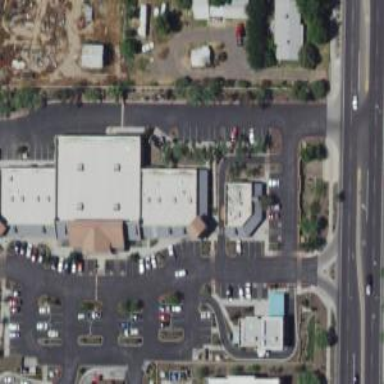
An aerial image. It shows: Veterinary facility.